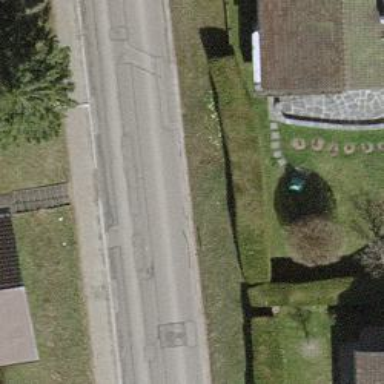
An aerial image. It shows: Hedge acting as barrier.